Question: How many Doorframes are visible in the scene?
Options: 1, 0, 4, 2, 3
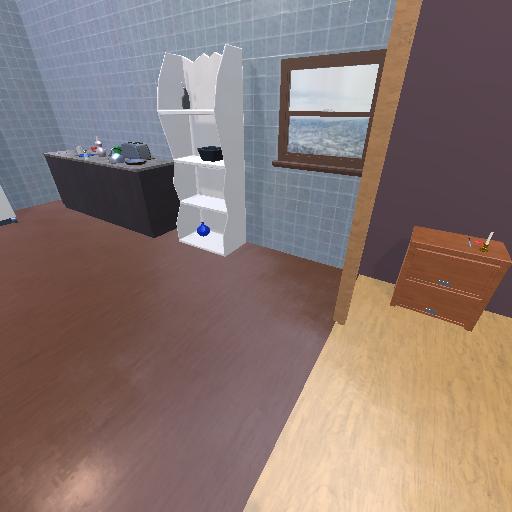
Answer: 1